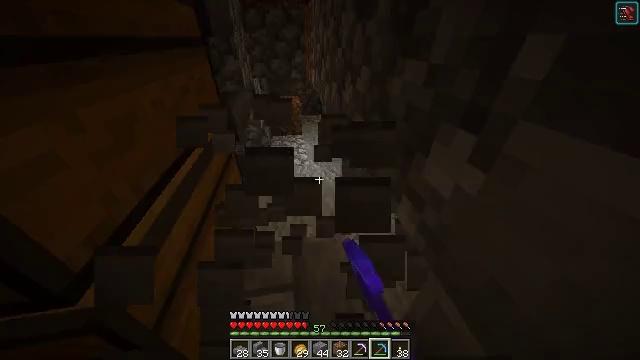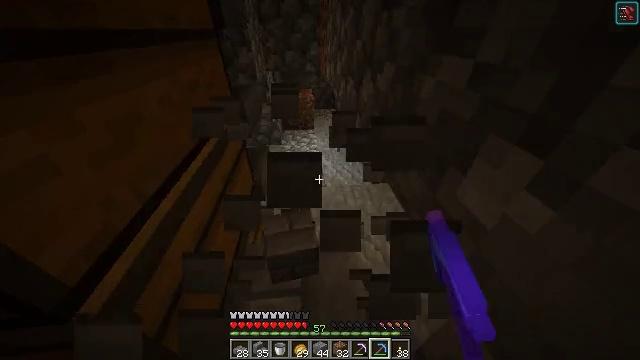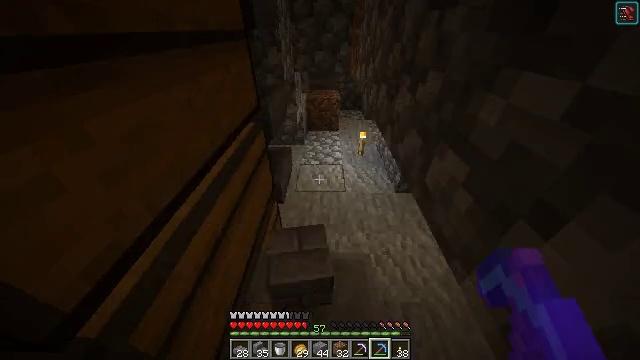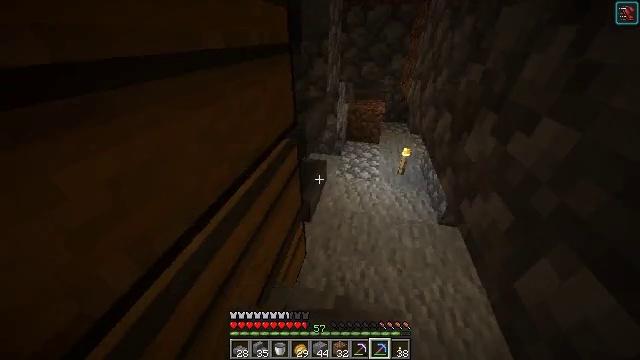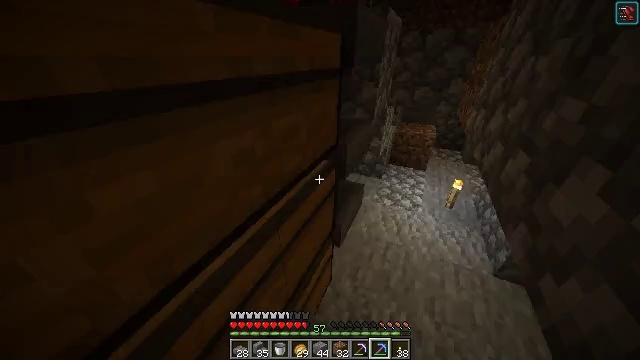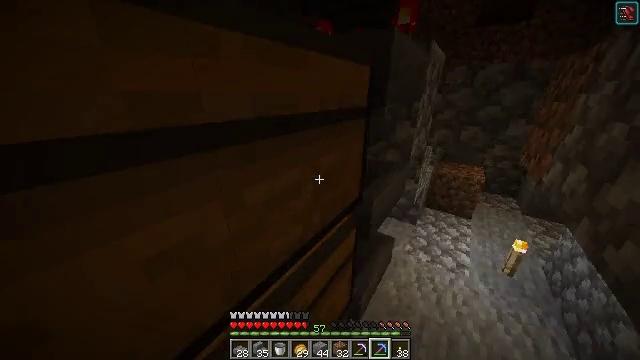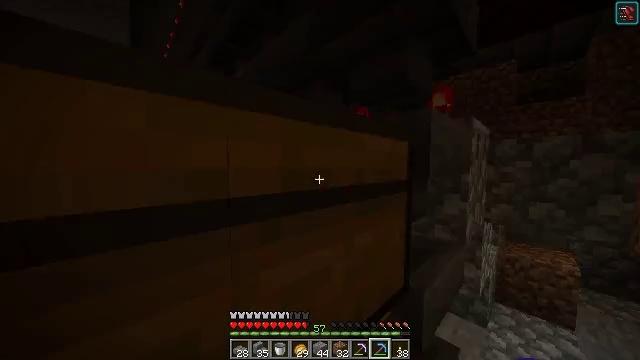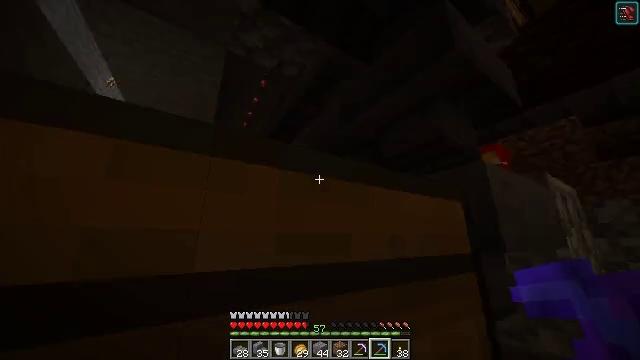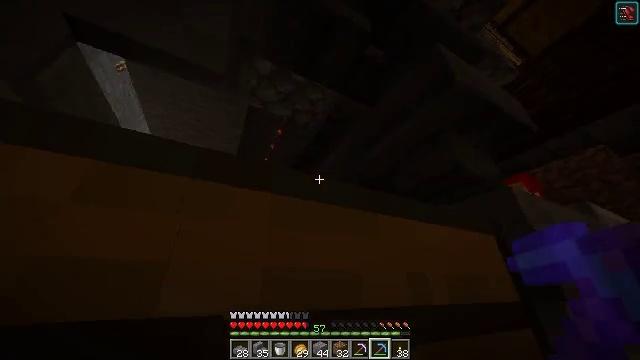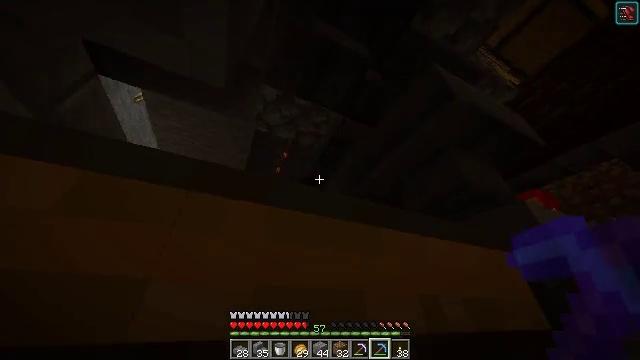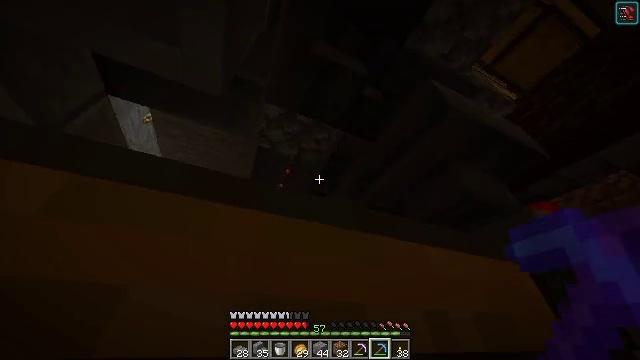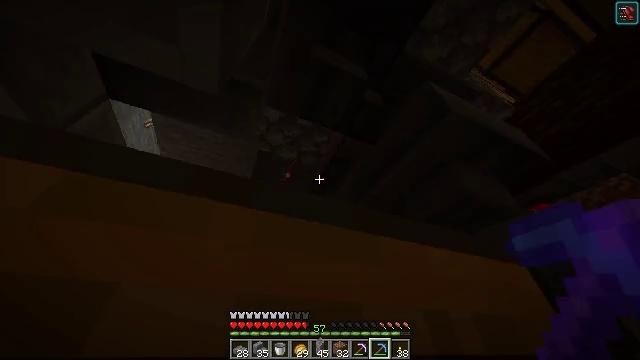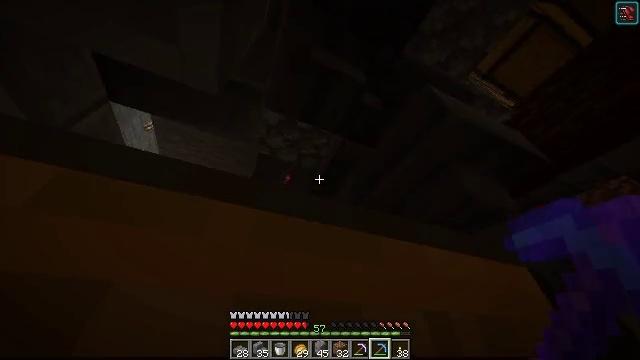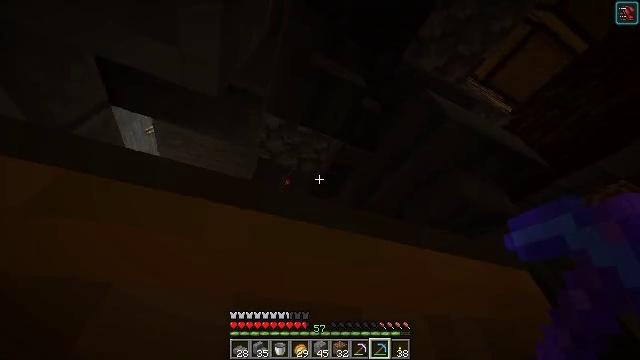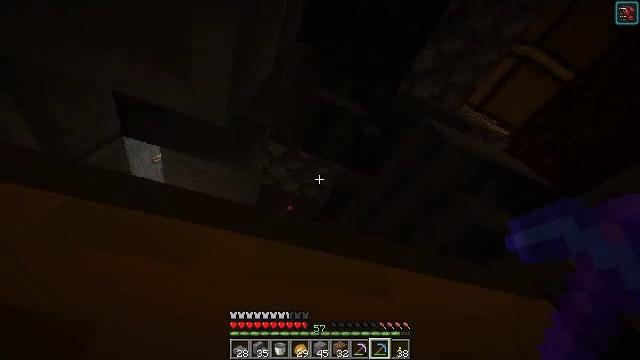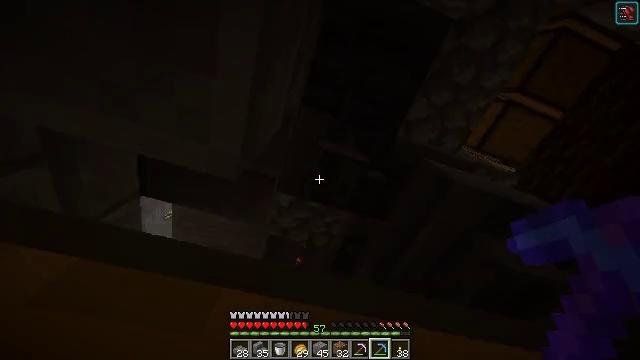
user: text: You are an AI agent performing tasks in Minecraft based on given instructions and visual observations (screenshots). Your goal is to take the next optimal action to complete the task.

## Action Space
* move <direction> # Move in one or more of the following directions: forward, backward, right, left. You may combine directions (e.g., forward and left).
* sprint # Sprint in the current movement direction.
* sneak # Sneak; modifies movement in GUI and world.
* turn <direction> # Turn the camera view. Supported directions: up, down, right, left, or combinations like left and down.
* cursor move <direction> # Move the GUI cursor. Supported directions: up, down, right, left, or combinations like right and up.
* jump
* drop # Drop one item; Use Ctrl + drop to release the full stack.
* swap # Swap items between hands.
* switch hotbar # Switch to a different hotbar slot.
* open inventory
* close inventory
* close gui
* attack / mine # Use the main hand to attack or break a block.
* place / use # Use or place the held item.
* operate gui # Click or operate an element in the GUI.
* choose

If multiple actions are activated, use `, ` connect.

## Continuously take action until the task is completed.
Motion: motion action
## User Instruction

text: Break the stone brick stairs.
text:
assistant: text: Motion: move forward, turn left and down
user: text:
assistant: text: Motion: move forward, turn left
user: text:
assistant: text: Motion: move forward, turn left and up
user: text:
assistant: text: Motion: move forward, turn left and up
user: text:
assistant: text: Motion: move forward, turn left and up
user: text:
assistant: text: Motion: turn left and up
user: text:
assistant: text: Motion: turn left and up
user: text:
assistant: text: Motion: turn left and up
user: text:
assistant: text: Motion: turn left and up
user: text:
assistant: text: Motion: turn left and up
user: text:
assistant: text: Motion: turn up
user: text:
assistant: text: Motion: no_op
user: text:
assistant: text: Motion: turn up
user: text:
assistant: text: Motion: turn left and up
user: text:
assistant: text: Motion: turn left and up
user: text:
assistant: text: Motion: turn left and up
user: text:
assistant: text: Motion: turn left and up
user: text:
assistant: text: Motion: turn left and up
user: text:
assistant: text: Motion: turn left and up
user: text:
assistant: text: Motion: turn left
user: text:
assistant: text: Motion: turn left
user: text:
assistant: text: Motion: turn left and down
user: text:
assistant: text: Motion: turn left and down
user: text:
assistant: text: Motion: turn left
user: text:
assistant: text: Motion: turn left
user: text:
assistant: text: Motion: turn left
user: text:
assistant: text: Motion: turn left
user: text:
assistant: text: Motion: move right
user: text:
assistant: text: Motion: no_op
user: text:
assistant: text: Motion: no_op